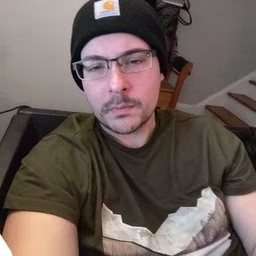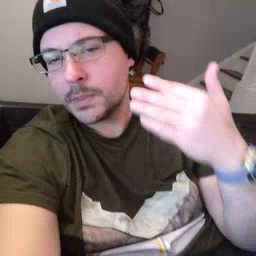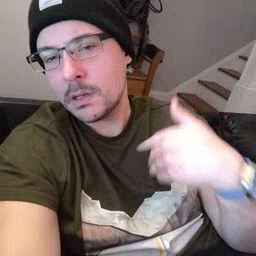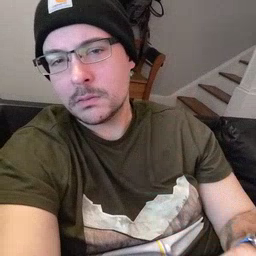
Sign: beside